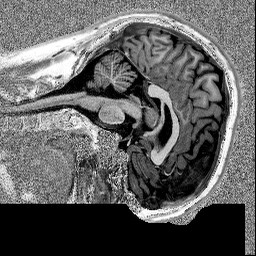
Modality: MP2RAGE
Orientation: sagittal
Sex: male